Question: Count the number of objects in the diagram.
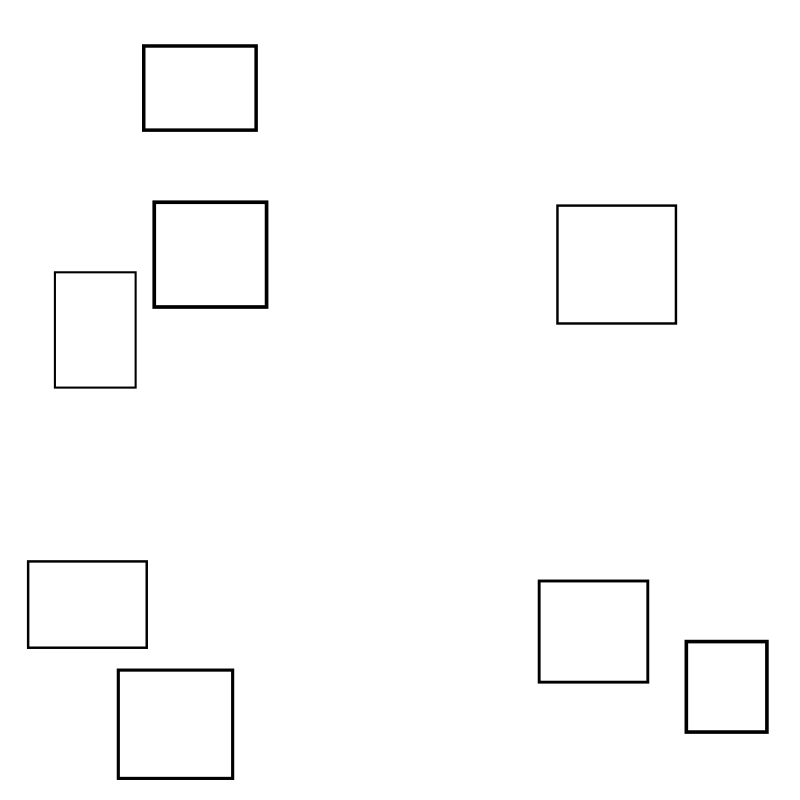
Answer: 8